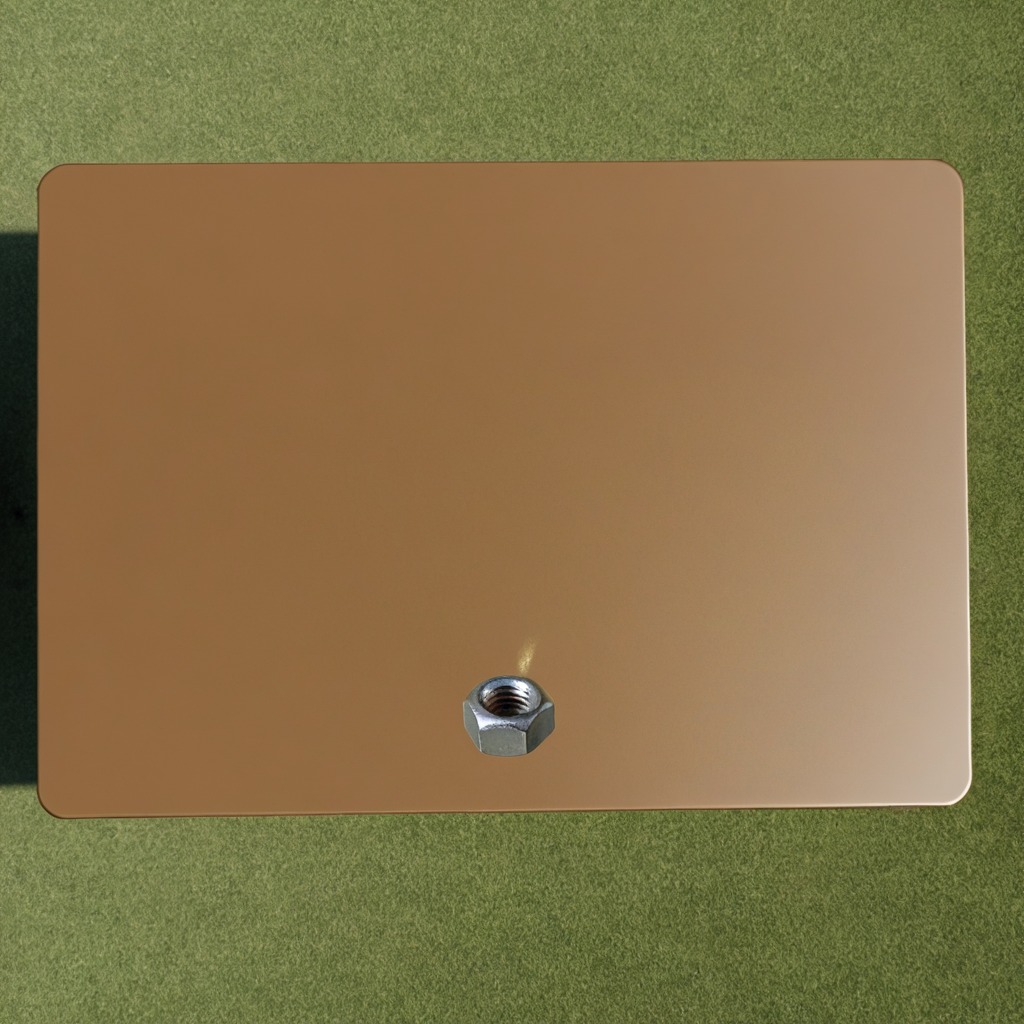
A metal nut is lying on the textured surface.